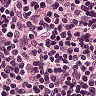
Metastatic tissue present: no